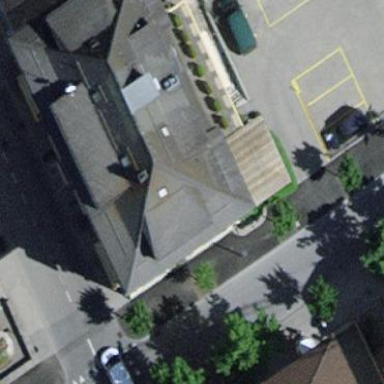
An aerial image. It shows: Hotel building.